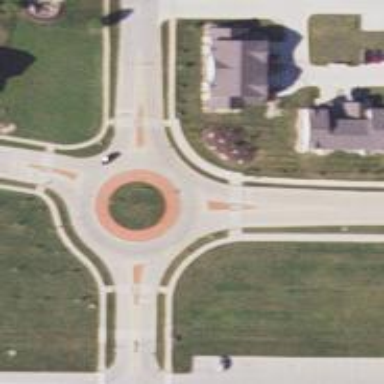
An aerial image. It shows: Marked road crossing.